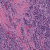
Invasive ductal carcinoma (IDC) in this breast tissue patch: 1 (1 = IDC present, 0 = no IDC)